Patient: sex M, age 66
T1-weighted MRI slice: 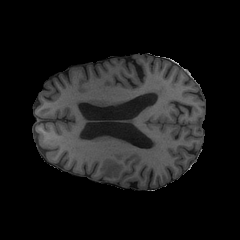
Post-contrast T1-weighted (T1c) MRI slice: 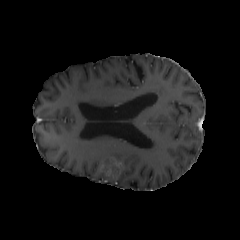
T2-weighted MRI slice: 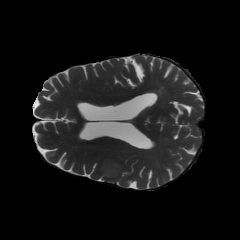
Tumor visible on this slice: yes
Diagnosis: Glioblastoma, IDH-wildtype
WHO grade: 4